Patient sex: F
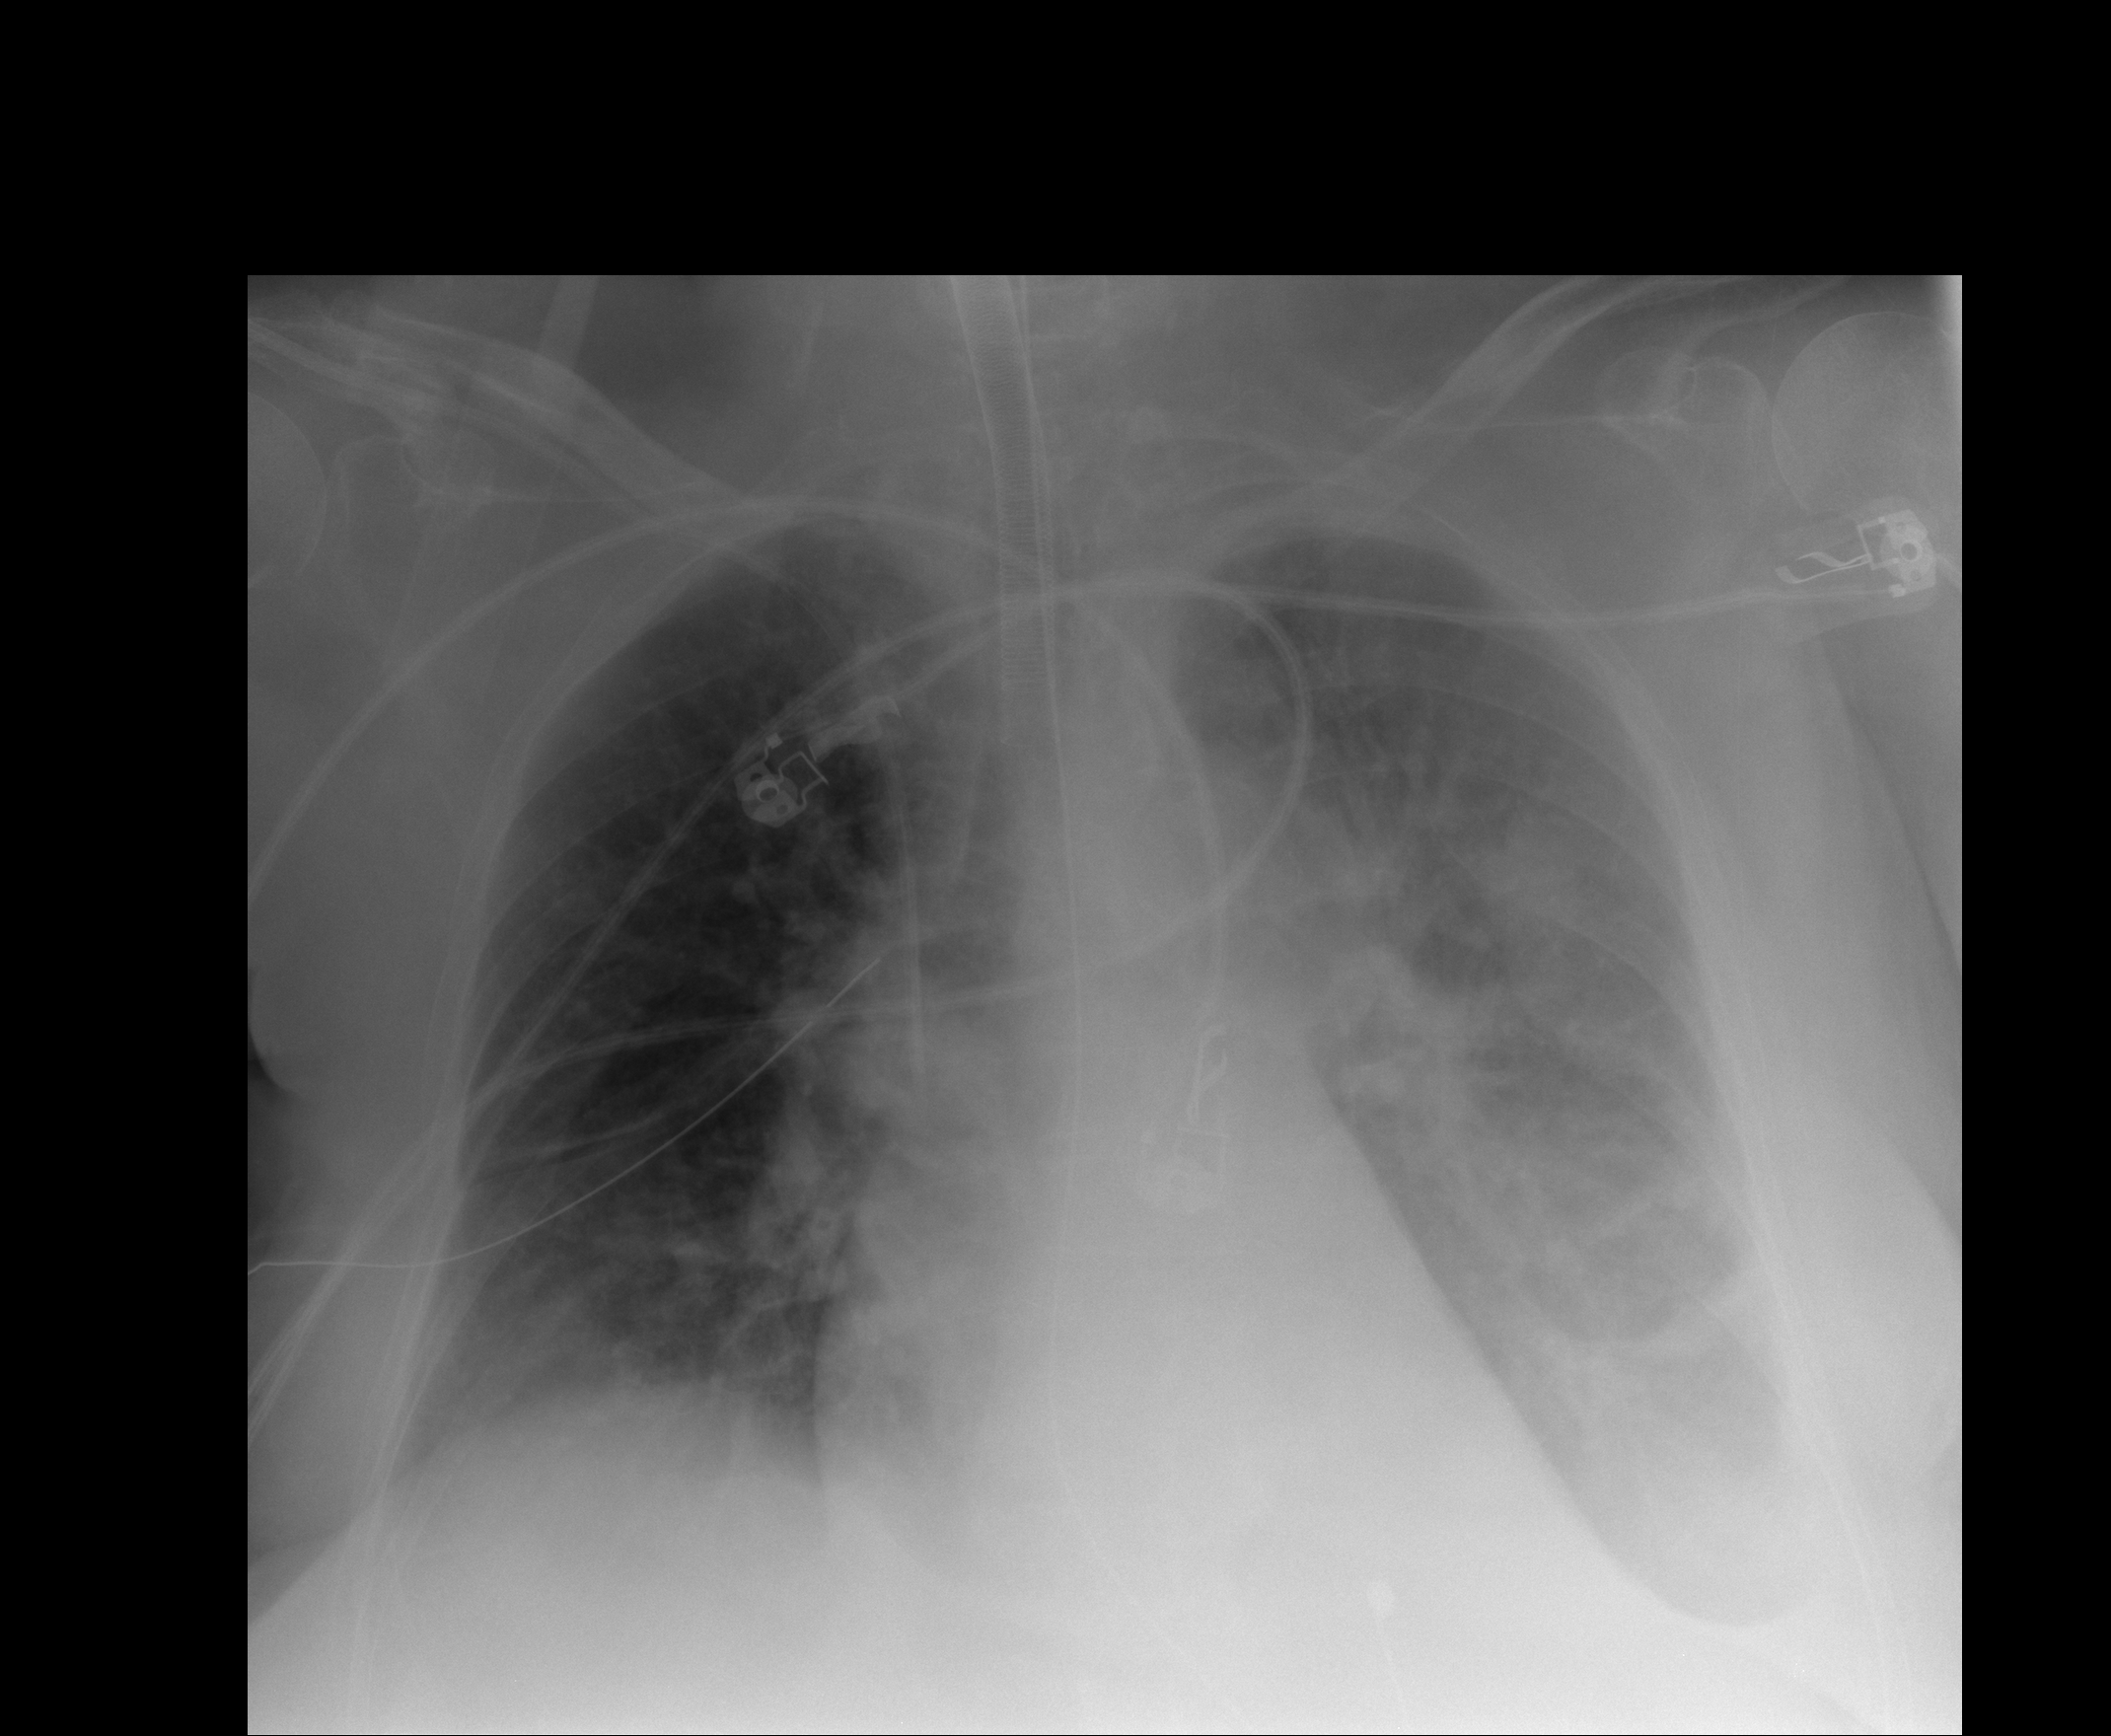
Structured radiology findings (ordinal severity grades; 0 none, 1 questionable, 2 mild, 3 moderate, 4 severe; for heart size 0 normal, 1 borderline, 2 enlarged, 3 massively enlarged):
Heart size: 0
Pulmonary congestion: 2
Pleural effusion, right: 1
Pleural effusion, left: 3
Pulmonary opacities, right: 0
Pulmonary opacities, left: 1
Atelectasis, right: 2
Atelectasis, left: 2